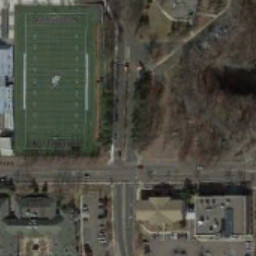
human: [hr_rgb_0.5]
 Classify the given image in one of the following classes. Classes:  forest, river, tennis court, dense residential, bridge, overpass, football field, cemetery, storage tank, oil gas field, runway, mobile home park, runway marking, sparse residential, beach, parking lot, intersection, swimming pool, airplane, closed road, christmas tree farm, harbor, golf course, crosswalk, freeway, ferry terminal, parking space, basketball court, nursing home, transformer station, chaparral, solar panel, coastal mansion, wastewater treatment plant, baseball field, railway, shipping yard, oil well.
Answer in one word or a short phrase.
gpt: football field